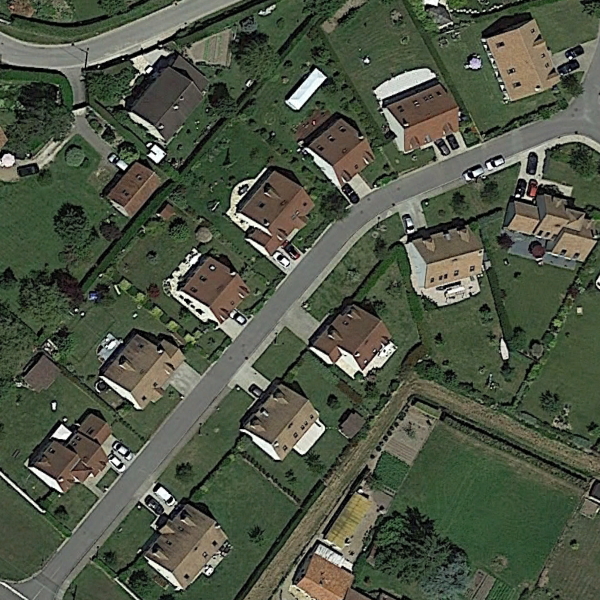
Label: MediumResidential